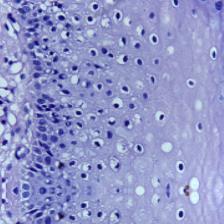
Diagnosis: Normal